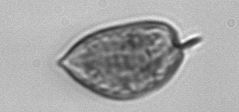
Label: Prorocentrum_micans